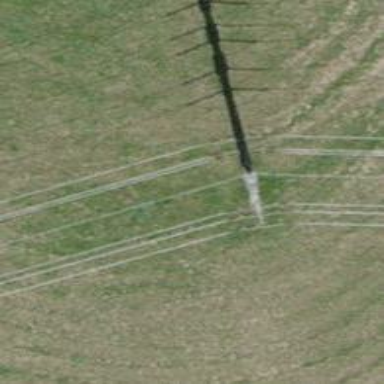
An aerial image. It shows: Power tower.